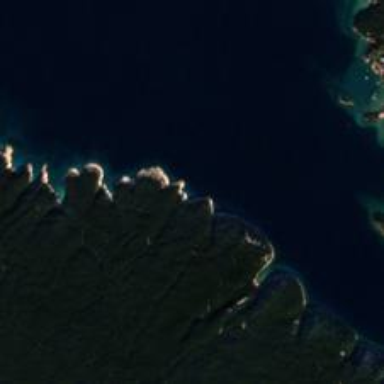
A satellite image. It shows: Beautiful bay with natural surroundings.